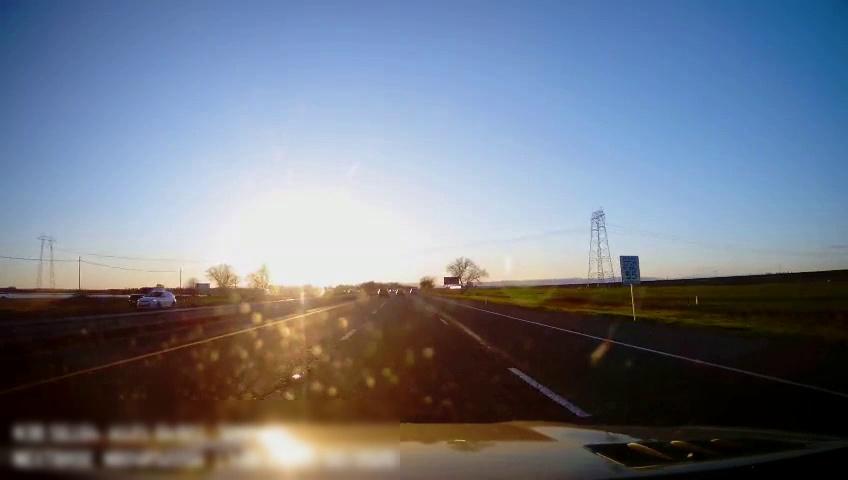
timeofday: Day
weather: Sunny
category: Drivable Space
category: Drivable Space
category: Vehicles | Car
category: Vehicles | SUV
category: Vehicles | Car
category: Lanes | Alternate Lane
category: Lanes | Current Lane
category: Lanes | Current Lane
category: Lanes | Alternate Lane
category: Traffic | Signs
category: Traffic | Signs